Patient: sex M, age 47
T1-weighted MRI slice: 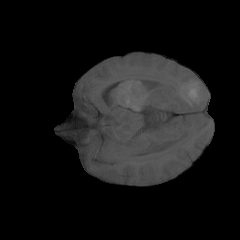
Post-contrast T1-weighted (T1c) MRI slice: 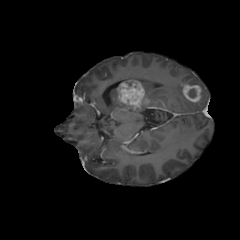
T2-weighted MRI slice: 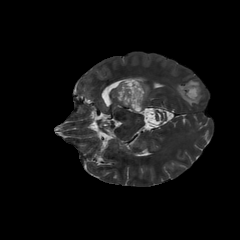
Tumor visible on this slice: yes
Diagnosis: Glioblastoma, IDH-wildtype
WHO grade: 4